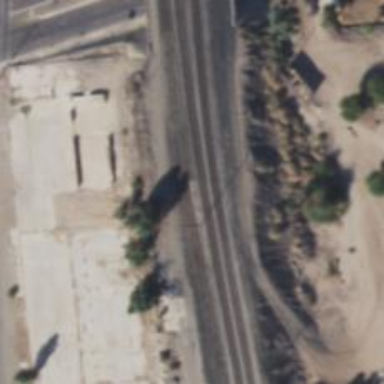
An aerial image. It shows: Railway yard.